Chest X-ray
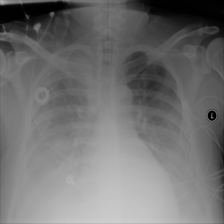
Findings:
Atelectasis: negative
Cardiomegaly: negative
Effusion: negative
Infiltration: negative
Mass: negative
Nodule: negative
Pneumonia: negative
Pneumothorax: negative
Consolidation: negative
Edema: negative
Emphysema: negative
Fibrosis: negative
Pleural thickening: negative
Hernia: negative